RGB frame:
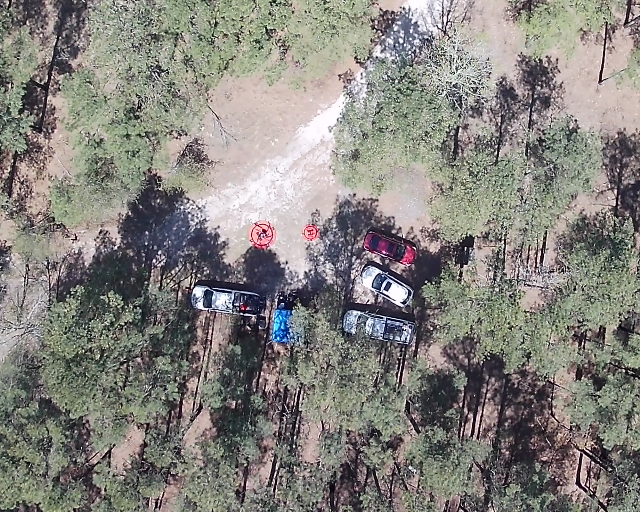
Thermal frame:
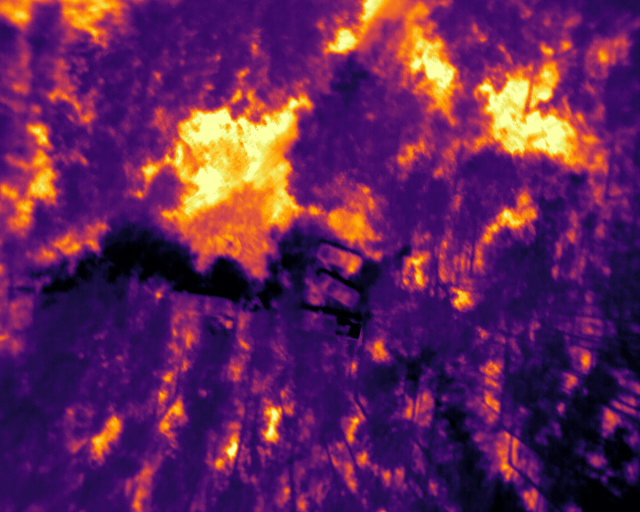
Captured: 2026-02-27 02:42:42
Pixels at or above 80 °C: 0 (fraction of frame: 0)